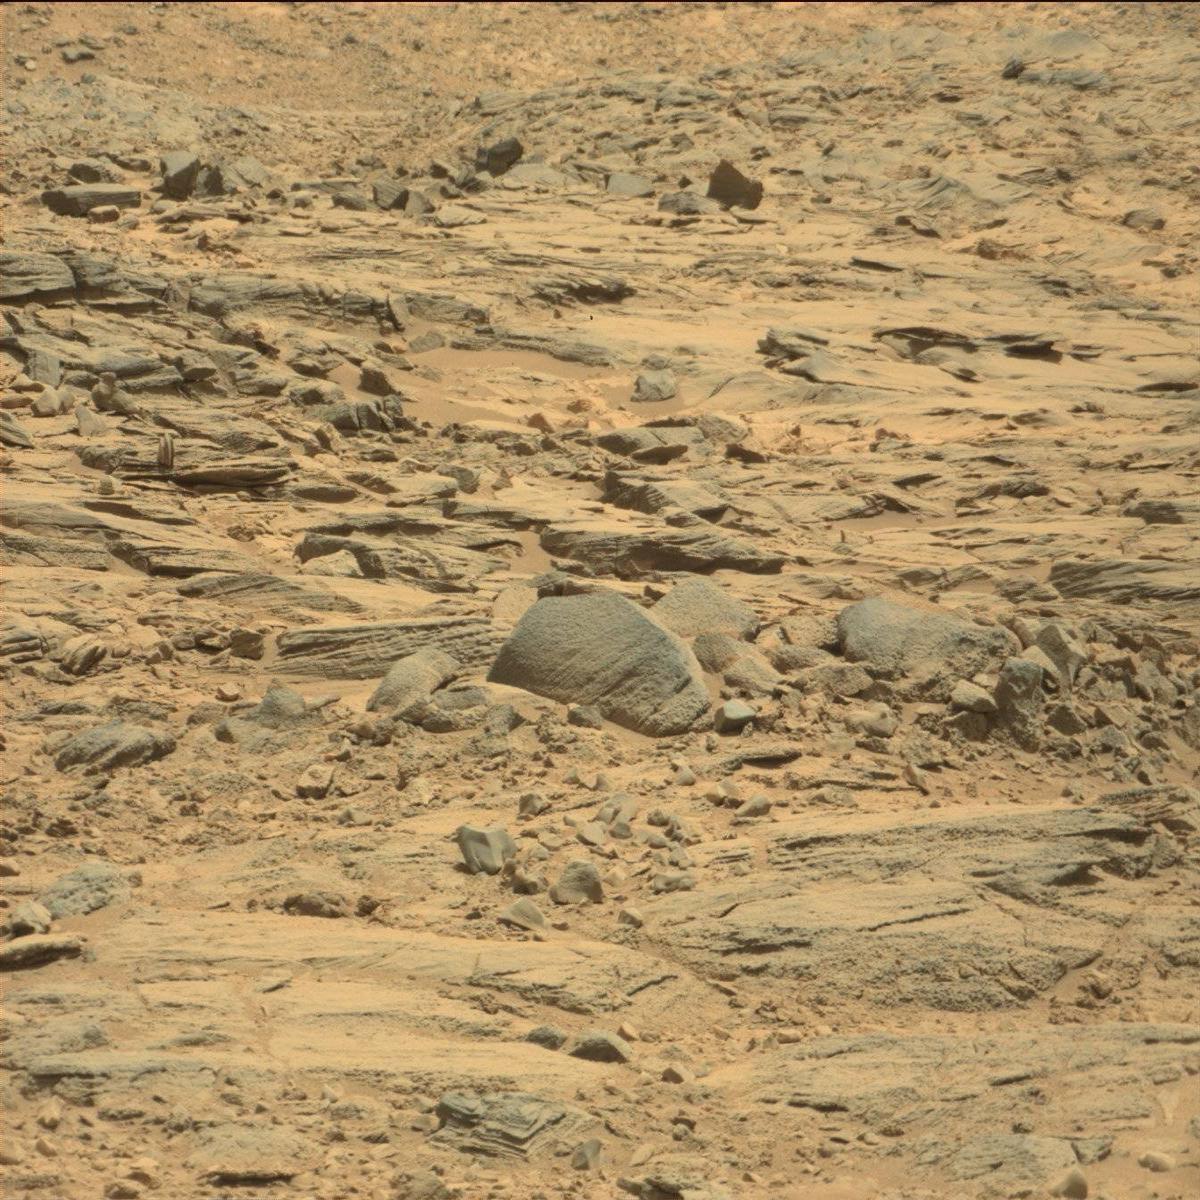
Terrain classes present: Bedrock, Sand / Soil